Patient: sex F, age 65
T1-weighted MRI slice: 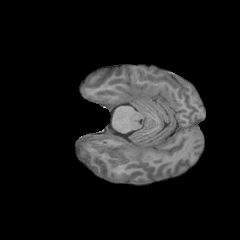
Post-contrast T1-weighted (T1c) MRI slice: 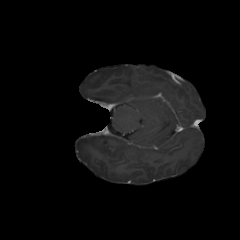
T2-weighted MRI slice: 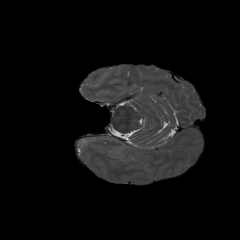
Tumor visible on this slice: no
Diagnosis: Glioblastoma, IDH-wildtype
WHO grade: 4